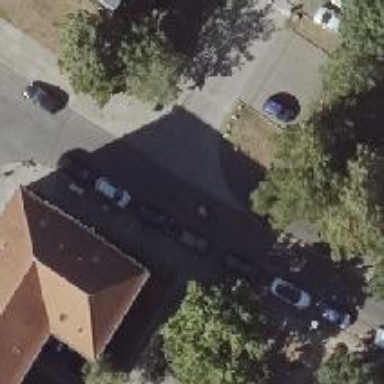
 there is perpendicular on-kerb parking lane."